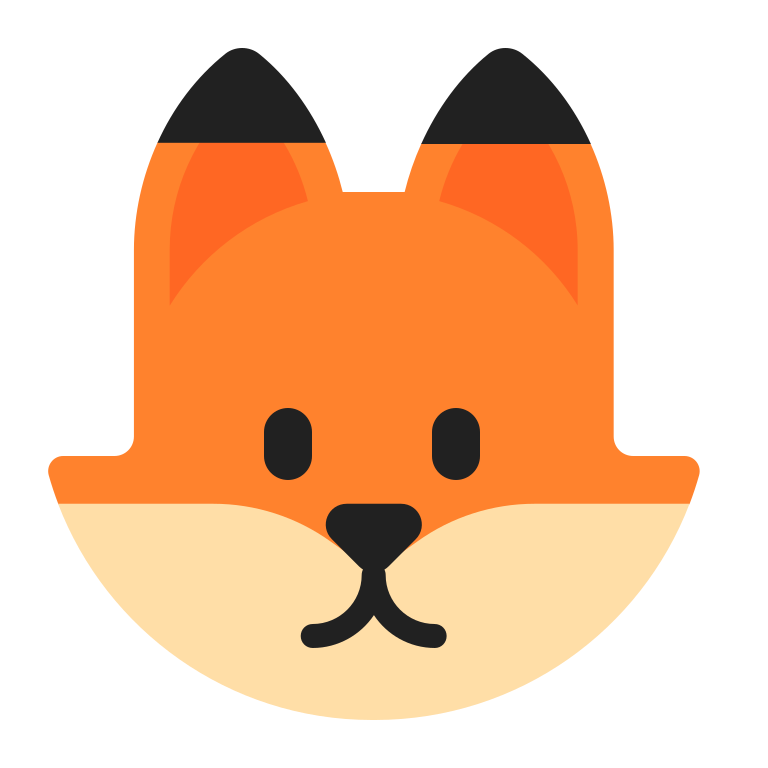
fox flat